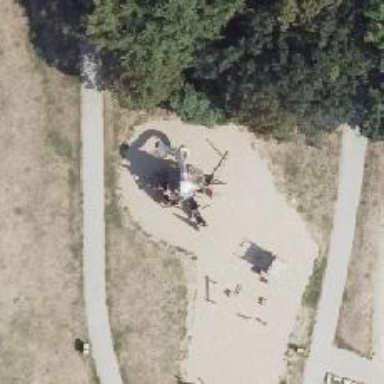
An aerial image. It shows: Playground featuring belt bridge.